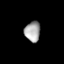
Tissue: lung
Cell type: Epithelial cells
Senescence score: 0.5663
Nuclear area (px): 308
Mean DAPI intensity: 166.416